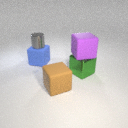
large green metal cube to the right of large blue rubber cube